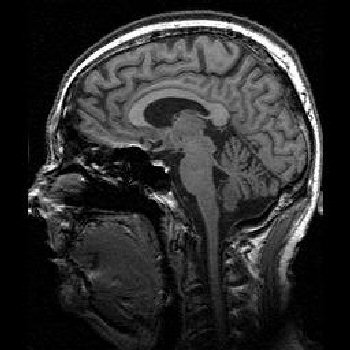
Label: notumor